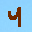
Label: 4